Question: I'm working on a snake game (Nibbles in Linux) that is played on a 60*60 field, with four snakes competing for an apple which is randomly placed.
I've implemented the movement of my snake with the A* (A star) Algorithm.
My problem is this: When I'm not the nearest snake to the apple, I don't want to go to get the apple, because my chance to get it is lower than at least one snake, so I want to look for a place that I at the next place that an apple is generated , Then I'll be the nearest snake to that apple. I mean that I'm looking for a place which is nearest to the maximum number of potential locations.
Please suggest any good way or any algorithm that can help me to find this place.
Here is an image of the game. The red points are the snakes' heads.

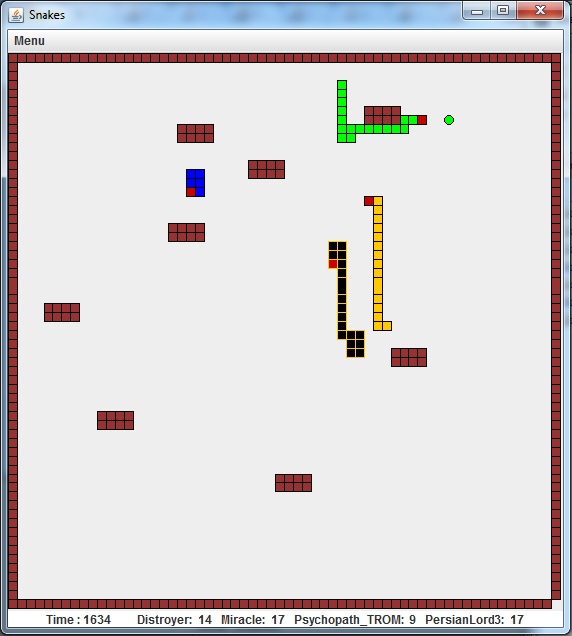
Answer: I tested some ways and Finally I decided to use this way:
I think the best way is to make a 2D array with size:60*60 , then for each node(x) of the array, calculate how many nodes of the field-which are walkable!(not block), is this node(x) nearest to.
then the answer will be The maximum amount, then I set this node the goal.
but because I must find the next move in less than 0.1sec and to do this work, there is 4 loops of size:60, (60^4) and when I found it, A* algorithm will be run too , this work would never be done in less than 0.1 sec.
So , since the Snake can't move Diagonally and it goes just: up,down,right,left, I decided not to check all the nodes,Since in each cycle(0.1sec) , I can just move 1 unit, I decided to check just 4 nodes(up,down,left,right) and move to a node which It's amount is Max.
now it's working almost right. ;)